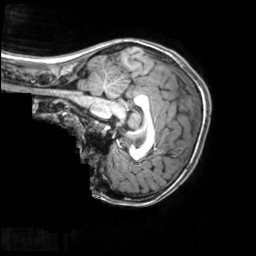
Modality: T1w
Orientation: sagittal